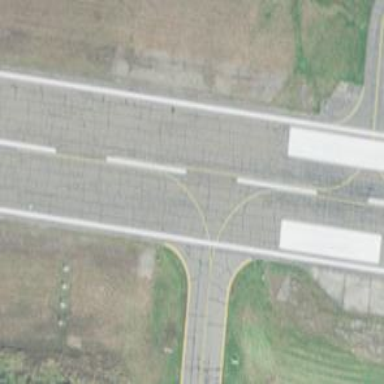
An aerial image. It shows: Asphalt runway at the airport.